Question: I request an action which is inside an area. Route is correct so debugger goes into the action. If I access RouteData property in the action, I see controller, action and area names (so area key is set). But during View rendering I get an exception telling that view can not be find (it searches only among root-level views, not inside area). But if I explicitly specify View name, it works.
So the question is how to make it work implicitly?
Here is a screenshot with RouteData in Watches in my project structure:

Here is the text of the exception:
> The view 'Battles' or its master was not found or no view engine
supports the searched locations. The following locations were
searched: ~/Views/AdminBattles/Battles.aspx
~/Views/AdminBattles/Battles.ascx ~/Views/Shared/Battles.aspx
~/Views/Shared/Battles.ascx ~/Views/AdminBattles/Battles.cshtml
~/Views/AdminBattles/Battles.vbhtml ~/Views/Shared/Battles.cshtml
~/Views/Shared/Battles.vbhtml
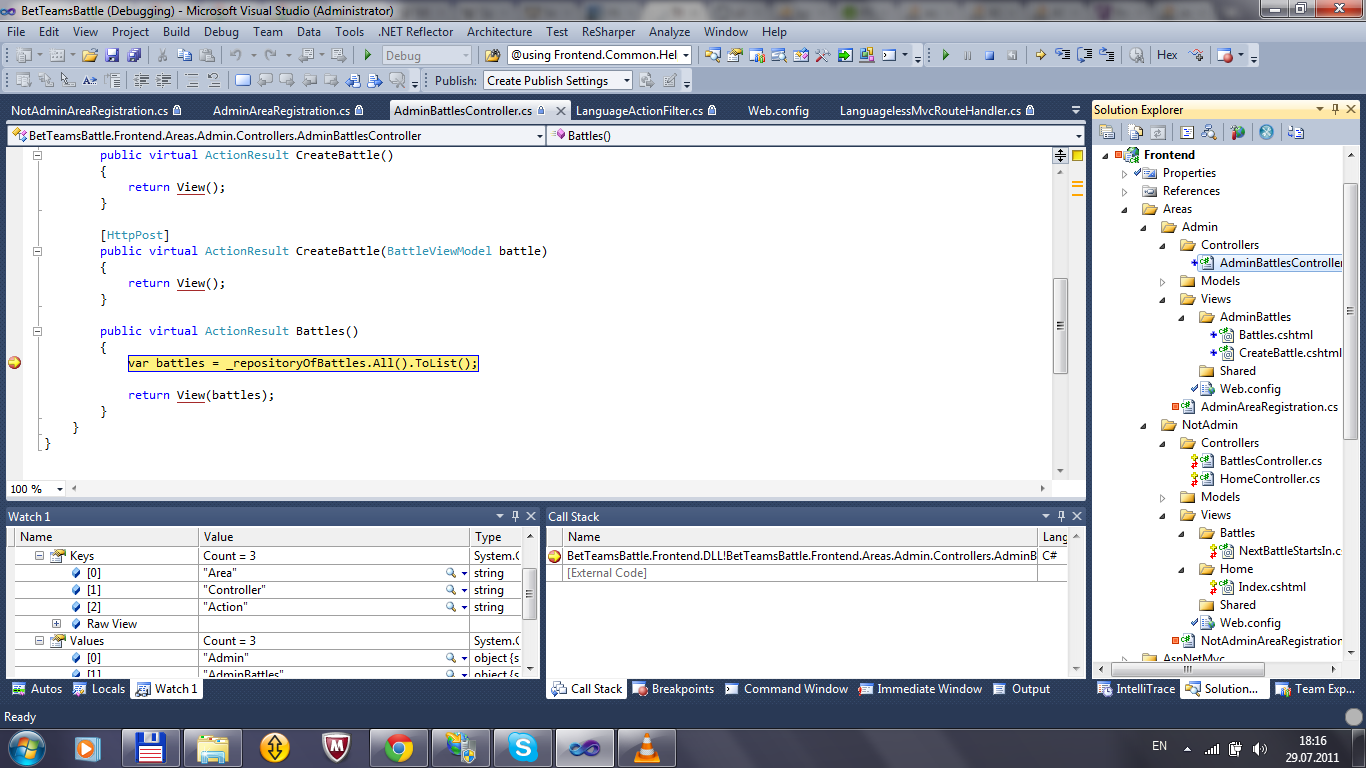
Answer: Sorry, it was my fault. I registered area routes calling 'context.Routes.MapRoute()' instead of 'context.MapRoute()' method.